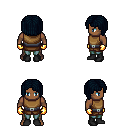
a pixel art fantasy rpg character, male body template, human, dark skin, leather chest armor, teal pants, raven pageboy hairstyle, gold gloves, black shoes, four views (front, back, left, right), 2x2 character sprite sheet, small pixel art, hard edges, no anti-aliasing